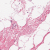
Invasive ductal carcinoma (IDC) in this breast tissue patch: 0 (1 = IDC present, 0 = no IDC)